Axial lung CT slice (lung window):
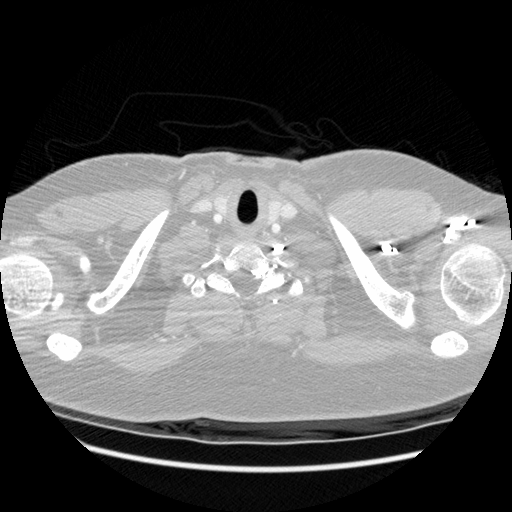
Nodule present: no